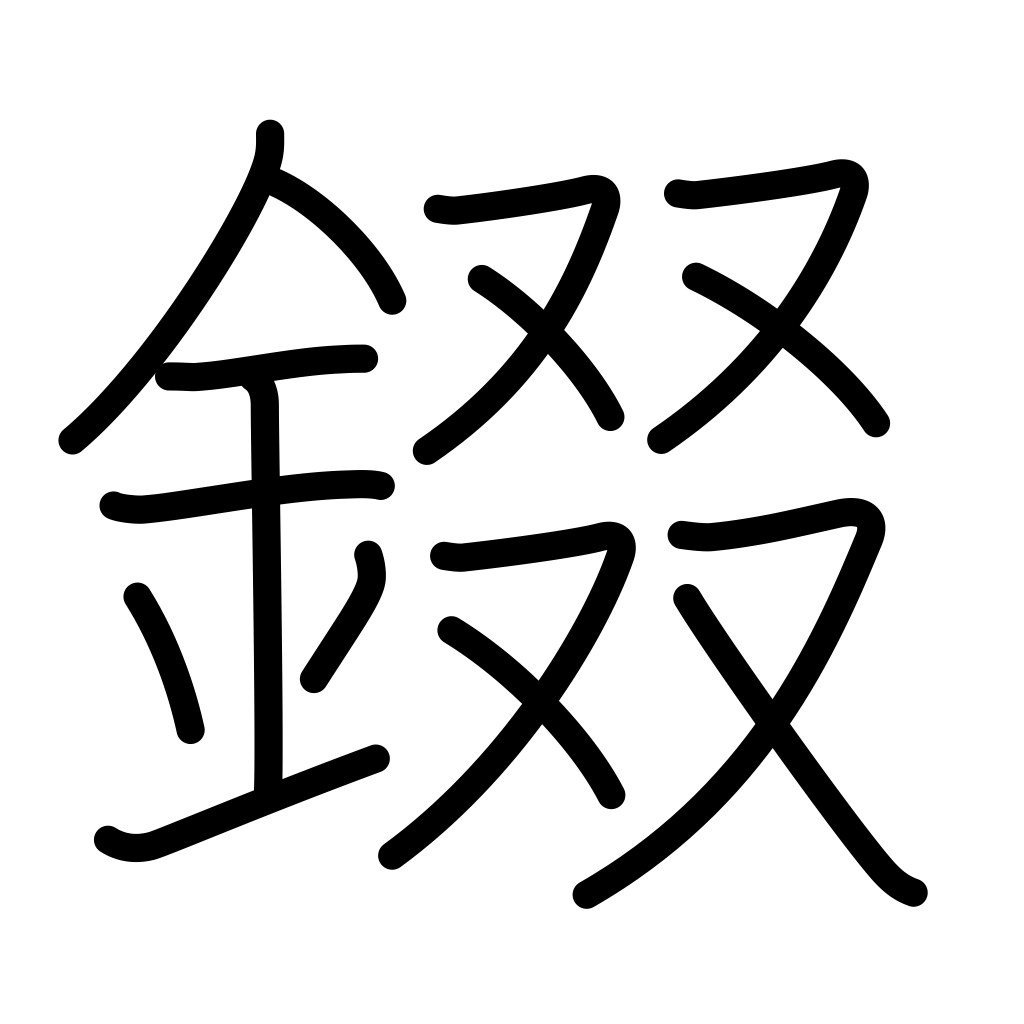
Meaning: armor neckplates